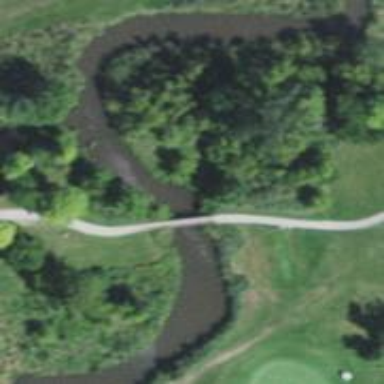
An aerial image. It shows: Scenic view of water hazard on golf course. The natural water feature adds beauty to the landscape.